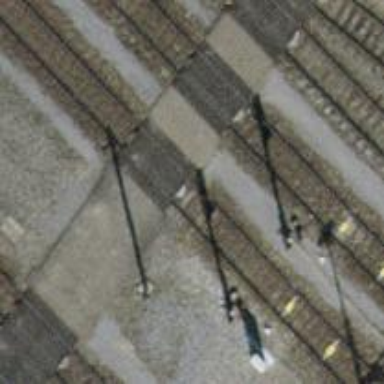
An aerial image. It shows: Railway level crossing.